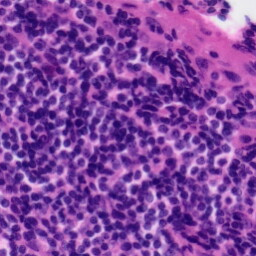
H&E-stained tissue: Tonsil